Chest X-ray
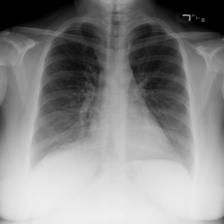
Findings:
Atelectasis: negative
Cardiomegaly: positive
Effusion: positive
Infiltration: negative
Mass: negative
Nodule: negative
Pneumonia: negative
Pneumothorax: negative
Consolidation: negative
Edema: negative
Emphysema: negative
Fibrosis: negative
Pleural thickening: negative
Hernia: negative